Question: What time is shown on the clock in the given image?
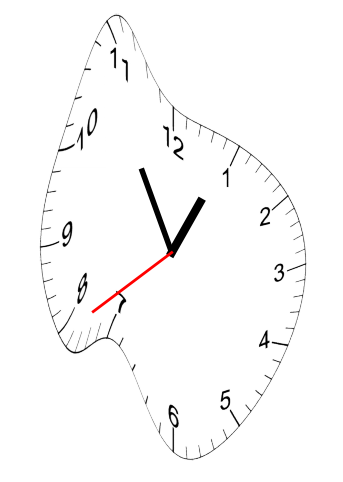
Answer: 12:54:39